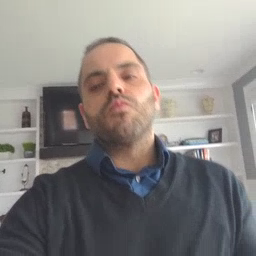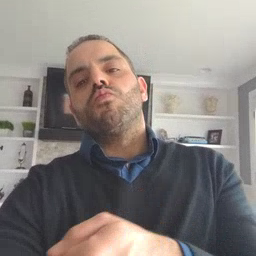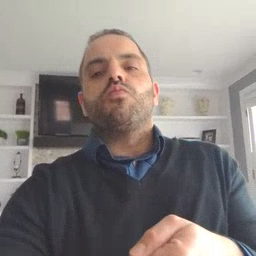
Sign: vacuum